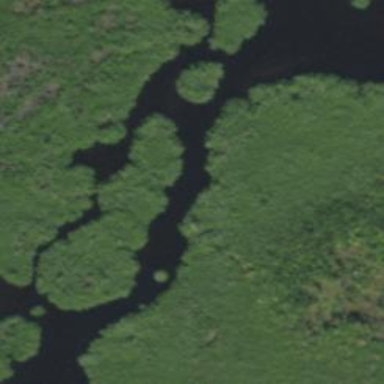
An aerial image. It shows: Wetland area dominated by mangroves.